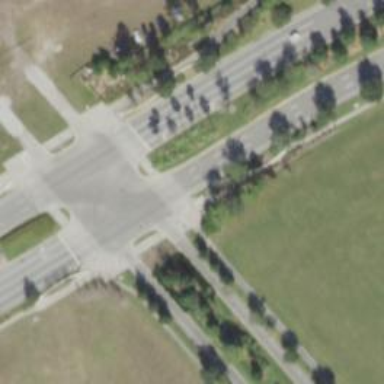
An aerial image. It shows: Marked crossing for cyclists on cycleway.